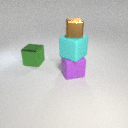
large purple rubber cube below small brown metal cube